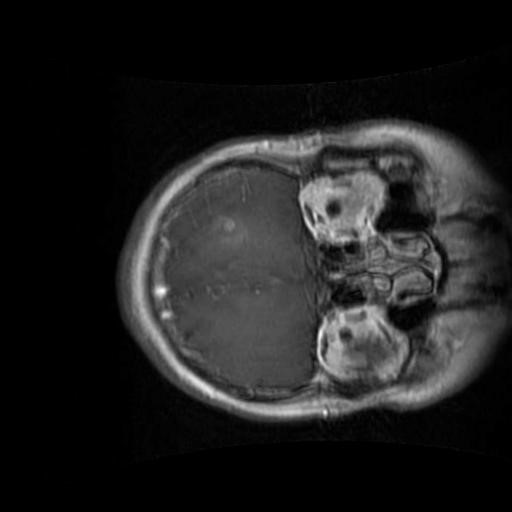
Label: brain_glioma